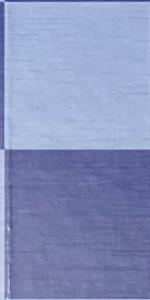
Label: Empty